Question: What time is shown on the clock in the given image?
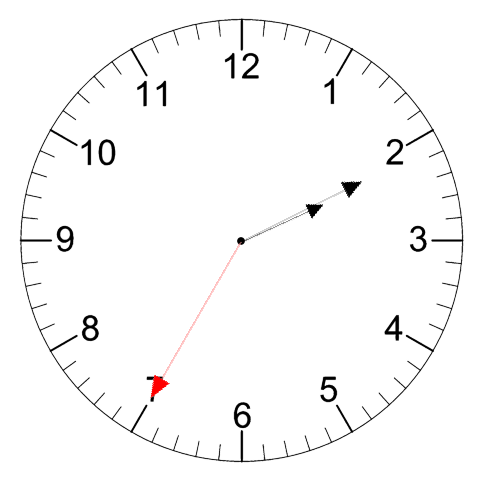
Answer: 02:10:35